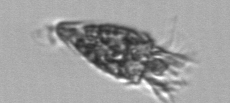
Label: Strombidium_tintinnodes